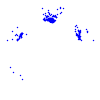
Particle: pion